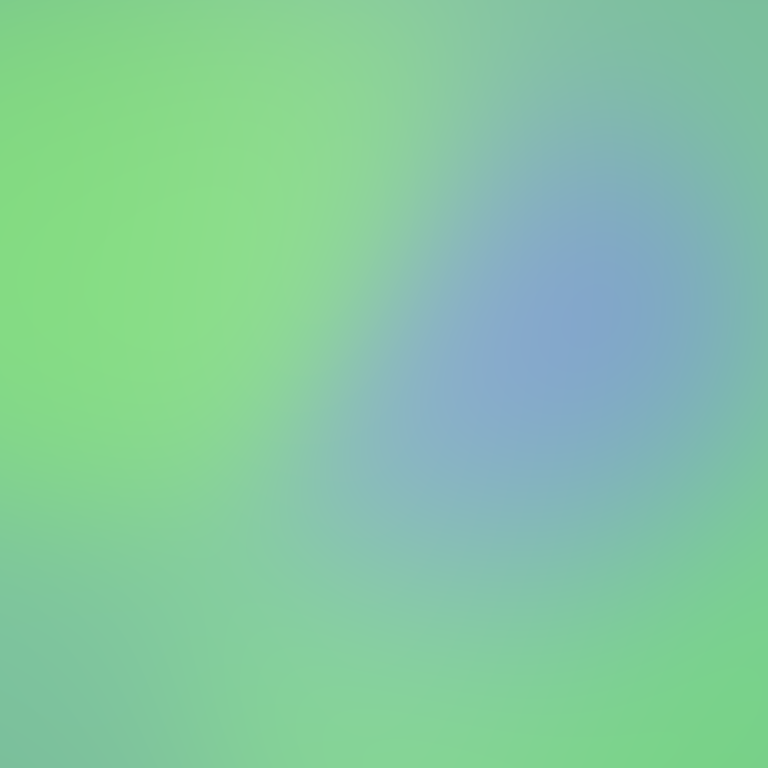
Abstract light effect, smooth blend from soft green to muted blue, calm atmosphere, diffuse light, no room, no furniture, no objects.